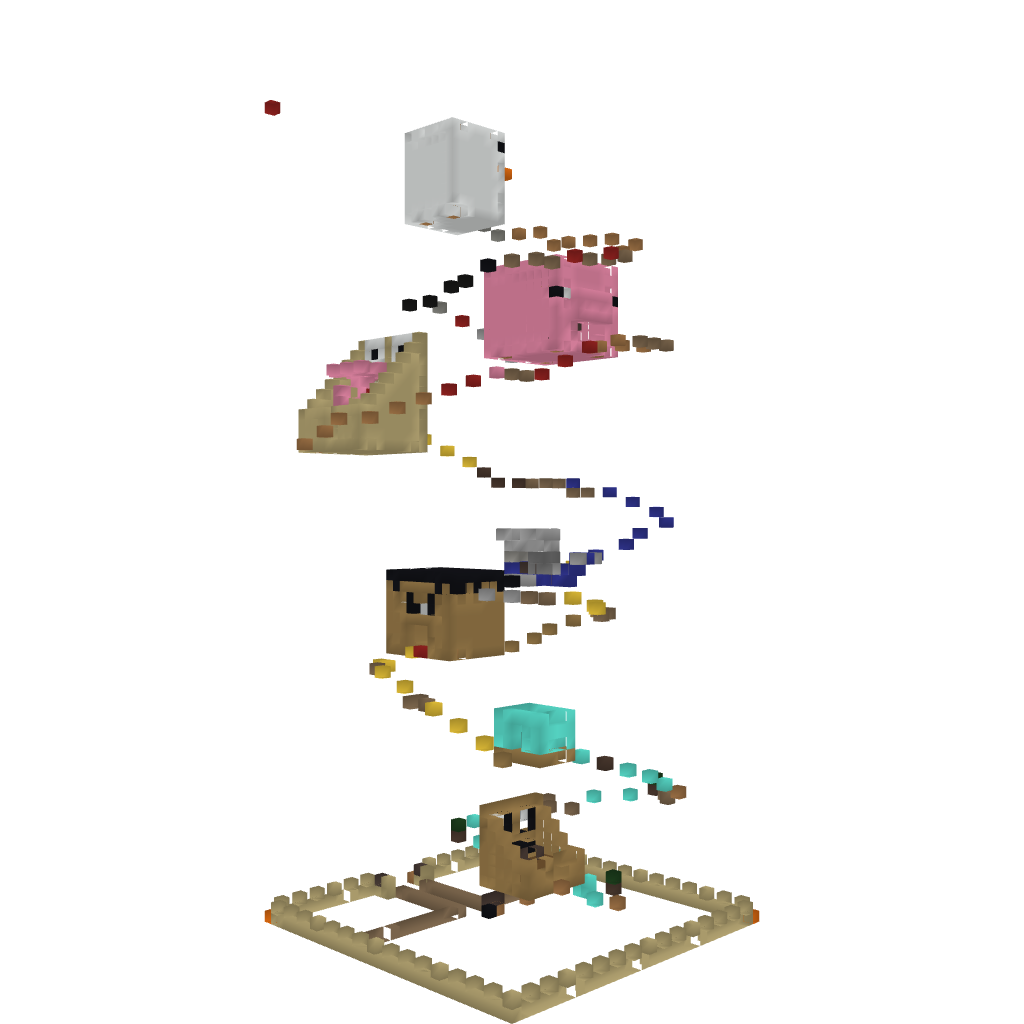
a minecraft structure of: Parkour Extrem